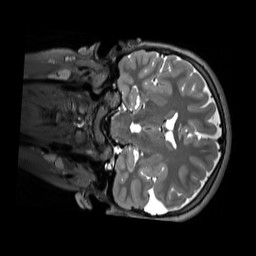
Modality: T2w
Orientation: coronal
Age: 12
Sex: male
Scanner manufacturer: siemens
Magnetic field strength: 3 T
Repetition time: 3.2 s
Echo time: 0.408 s